Question: When I launch app on iPhone, I get this message
> Downloading JavaScript bundle...
on top of screen. It take about 2 minutes. (see image below)
How can i hide this message and improve performance of this step ?

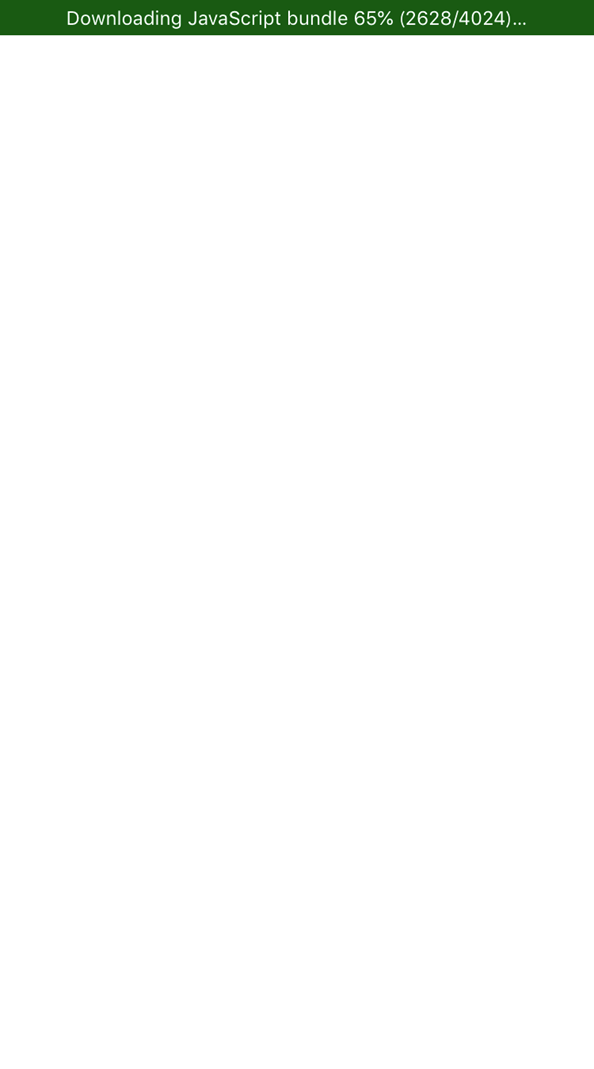
Answer: This is natural in dev mode. When you release the app this will not be the case.